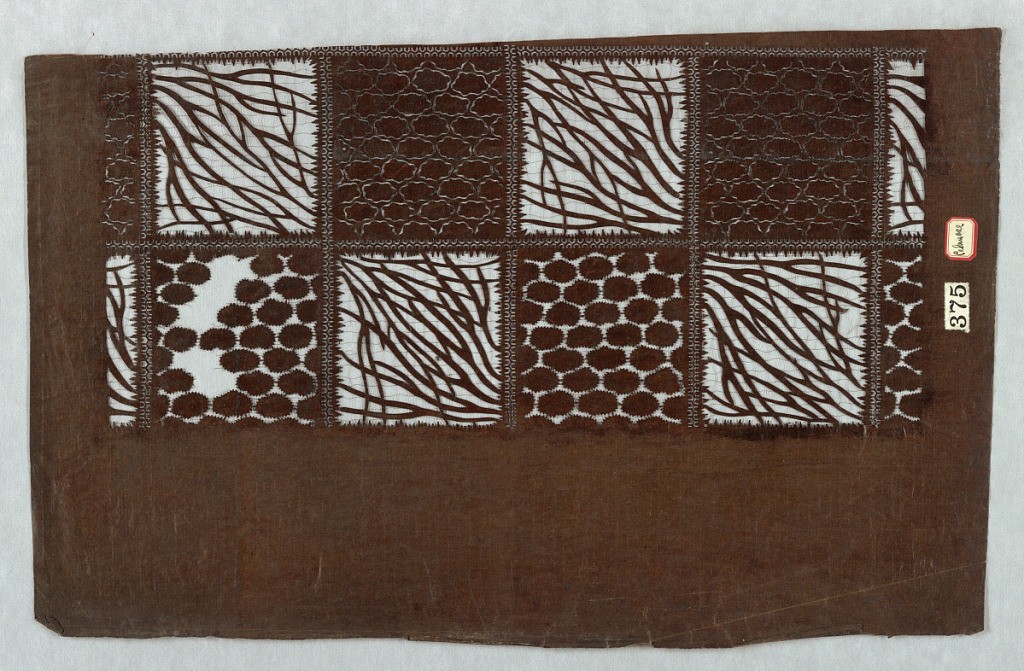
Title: Decorated Squares Motif
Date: mid 18th - early 19th century
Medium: Mulberry paper (kozo washi) treated with fermented persimmon tannin (kakishibu), and silk threads (itoire)
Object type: Katagami
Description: Two rows of squares, decorated with different designs, alternate between positive and negative motifs, creating a checkered pattern within the design. The positive spaces squares are all the same abstract tall grass motif. While other squares resemble a similar soot ball characteristics but differentiate amongst one another.